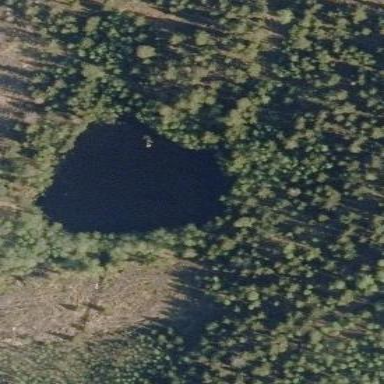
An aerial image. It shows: Serene pond surrounded by nature.